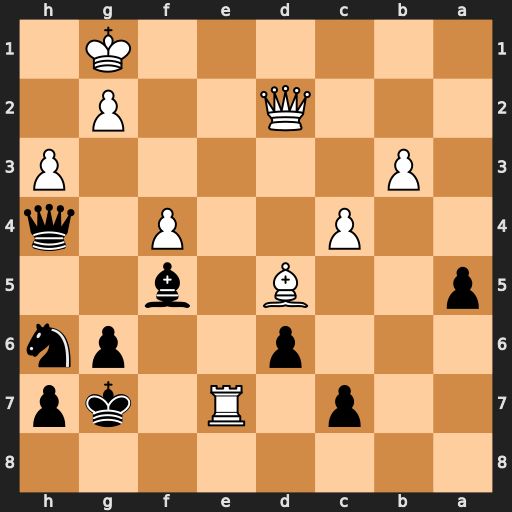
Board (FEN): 8/2p1R1kp/3p2pn/p2B1b2/2P2P1q/1P5P/3Q2P1/6K1
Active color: b
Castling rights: -
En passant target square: -
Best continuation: Qxe7 Qc3+ Qf6